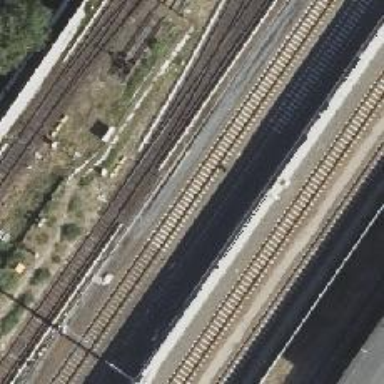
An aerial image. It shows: Railway signal.